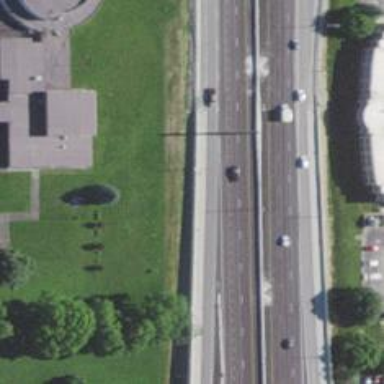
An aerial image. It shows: Asphalt motorway.